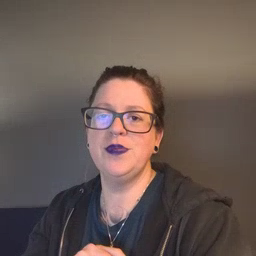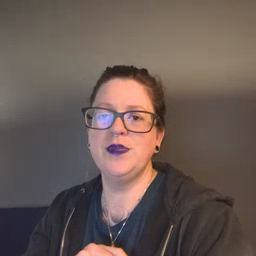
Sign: hear